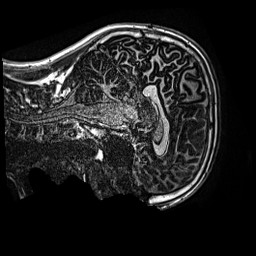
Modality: MP2RAGE
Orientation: sagittal
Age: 13
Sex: male
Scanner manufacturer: siemens
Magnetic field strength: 3 T
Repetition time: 4 s
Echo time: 0.00299 s